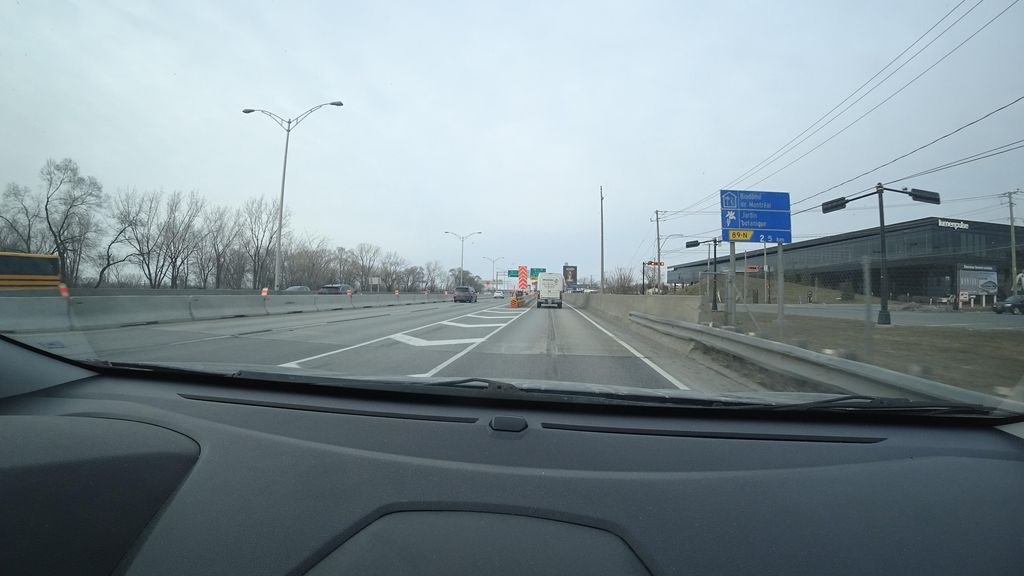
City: montreal